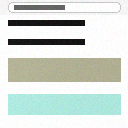
Screen state: on